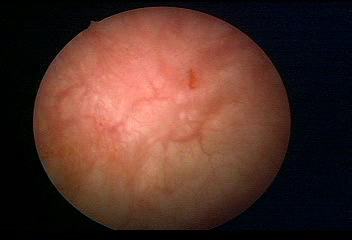
Modality: WLC
Class: Normal mucosa
Bladder cancer association: No